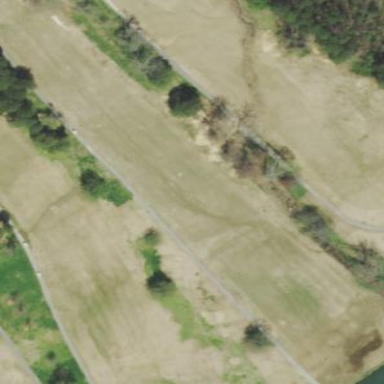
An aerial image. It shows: Golf fairway surrounded by grass.